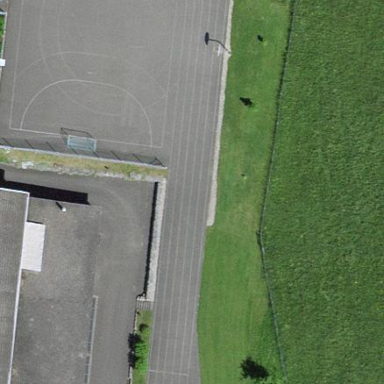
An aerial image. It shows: Athletics pitch for leisure land sports.